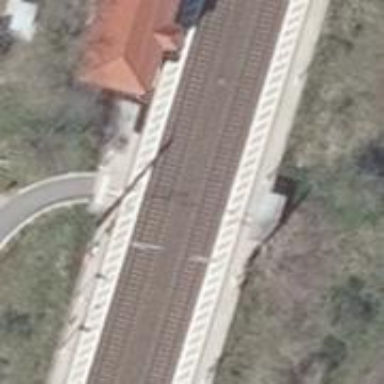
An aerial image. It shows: Stop position for public transport at railway stop.